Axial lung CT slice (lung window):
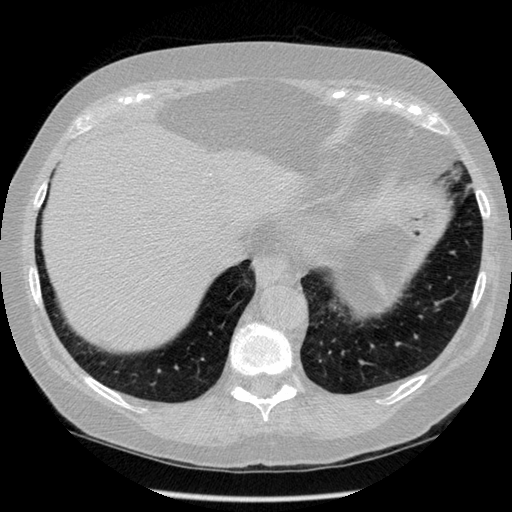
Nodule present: no